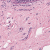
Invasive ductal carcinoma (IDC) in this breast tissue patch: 0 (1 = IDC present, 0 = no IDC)